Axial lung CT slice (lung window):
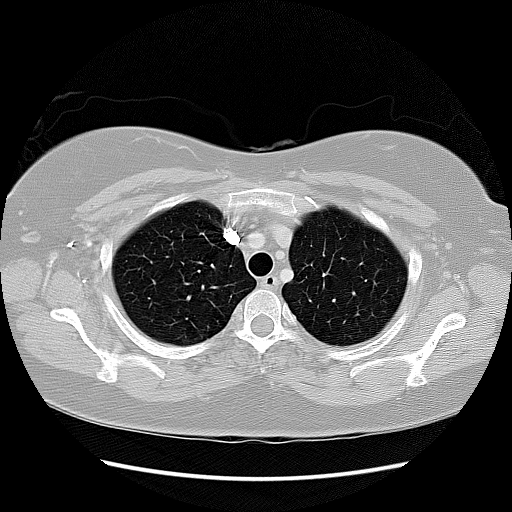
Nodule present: no